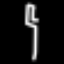
Label: fork